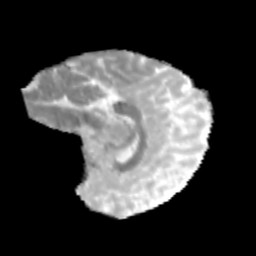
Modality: MD
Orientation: sagittal
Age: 10
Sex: male
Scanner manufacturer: siemens
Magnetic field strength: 3 T
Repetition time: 3.8 s
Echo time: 0.07 s